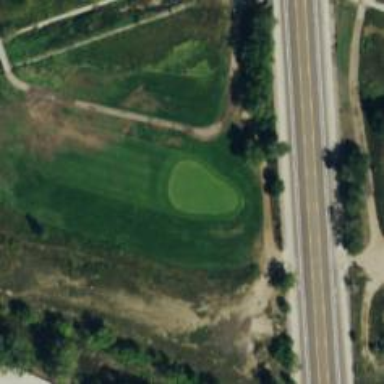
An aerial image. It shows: View of golf hole.